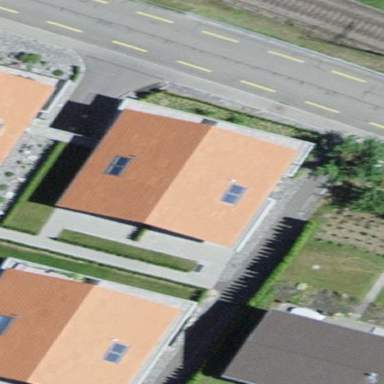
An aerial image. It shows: Semi-detached house.